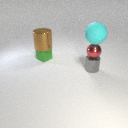
small gray metal cylinder to the right of small green rubber cube